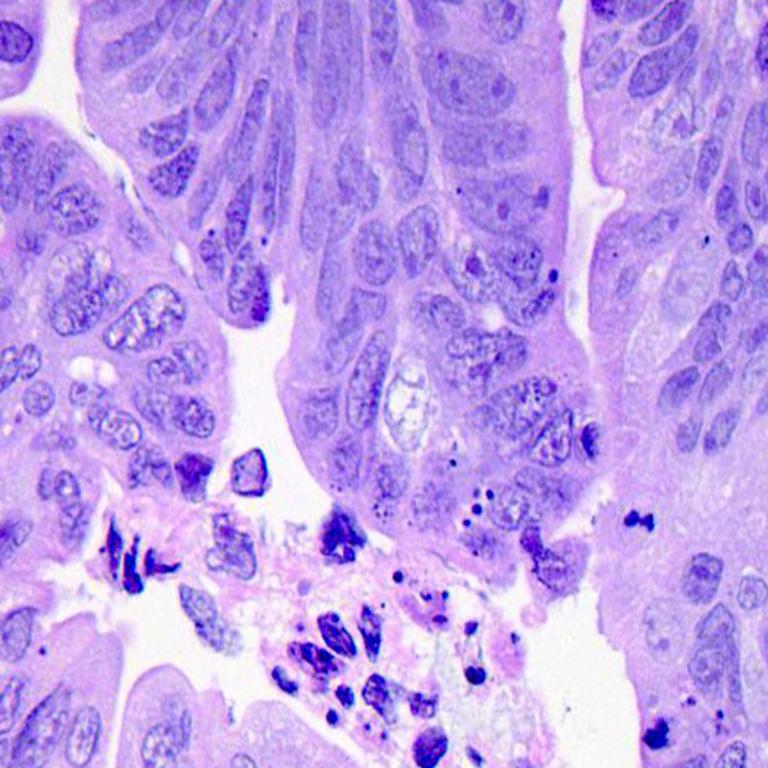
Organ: colon
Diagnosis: adenocarcinomas